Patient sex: M
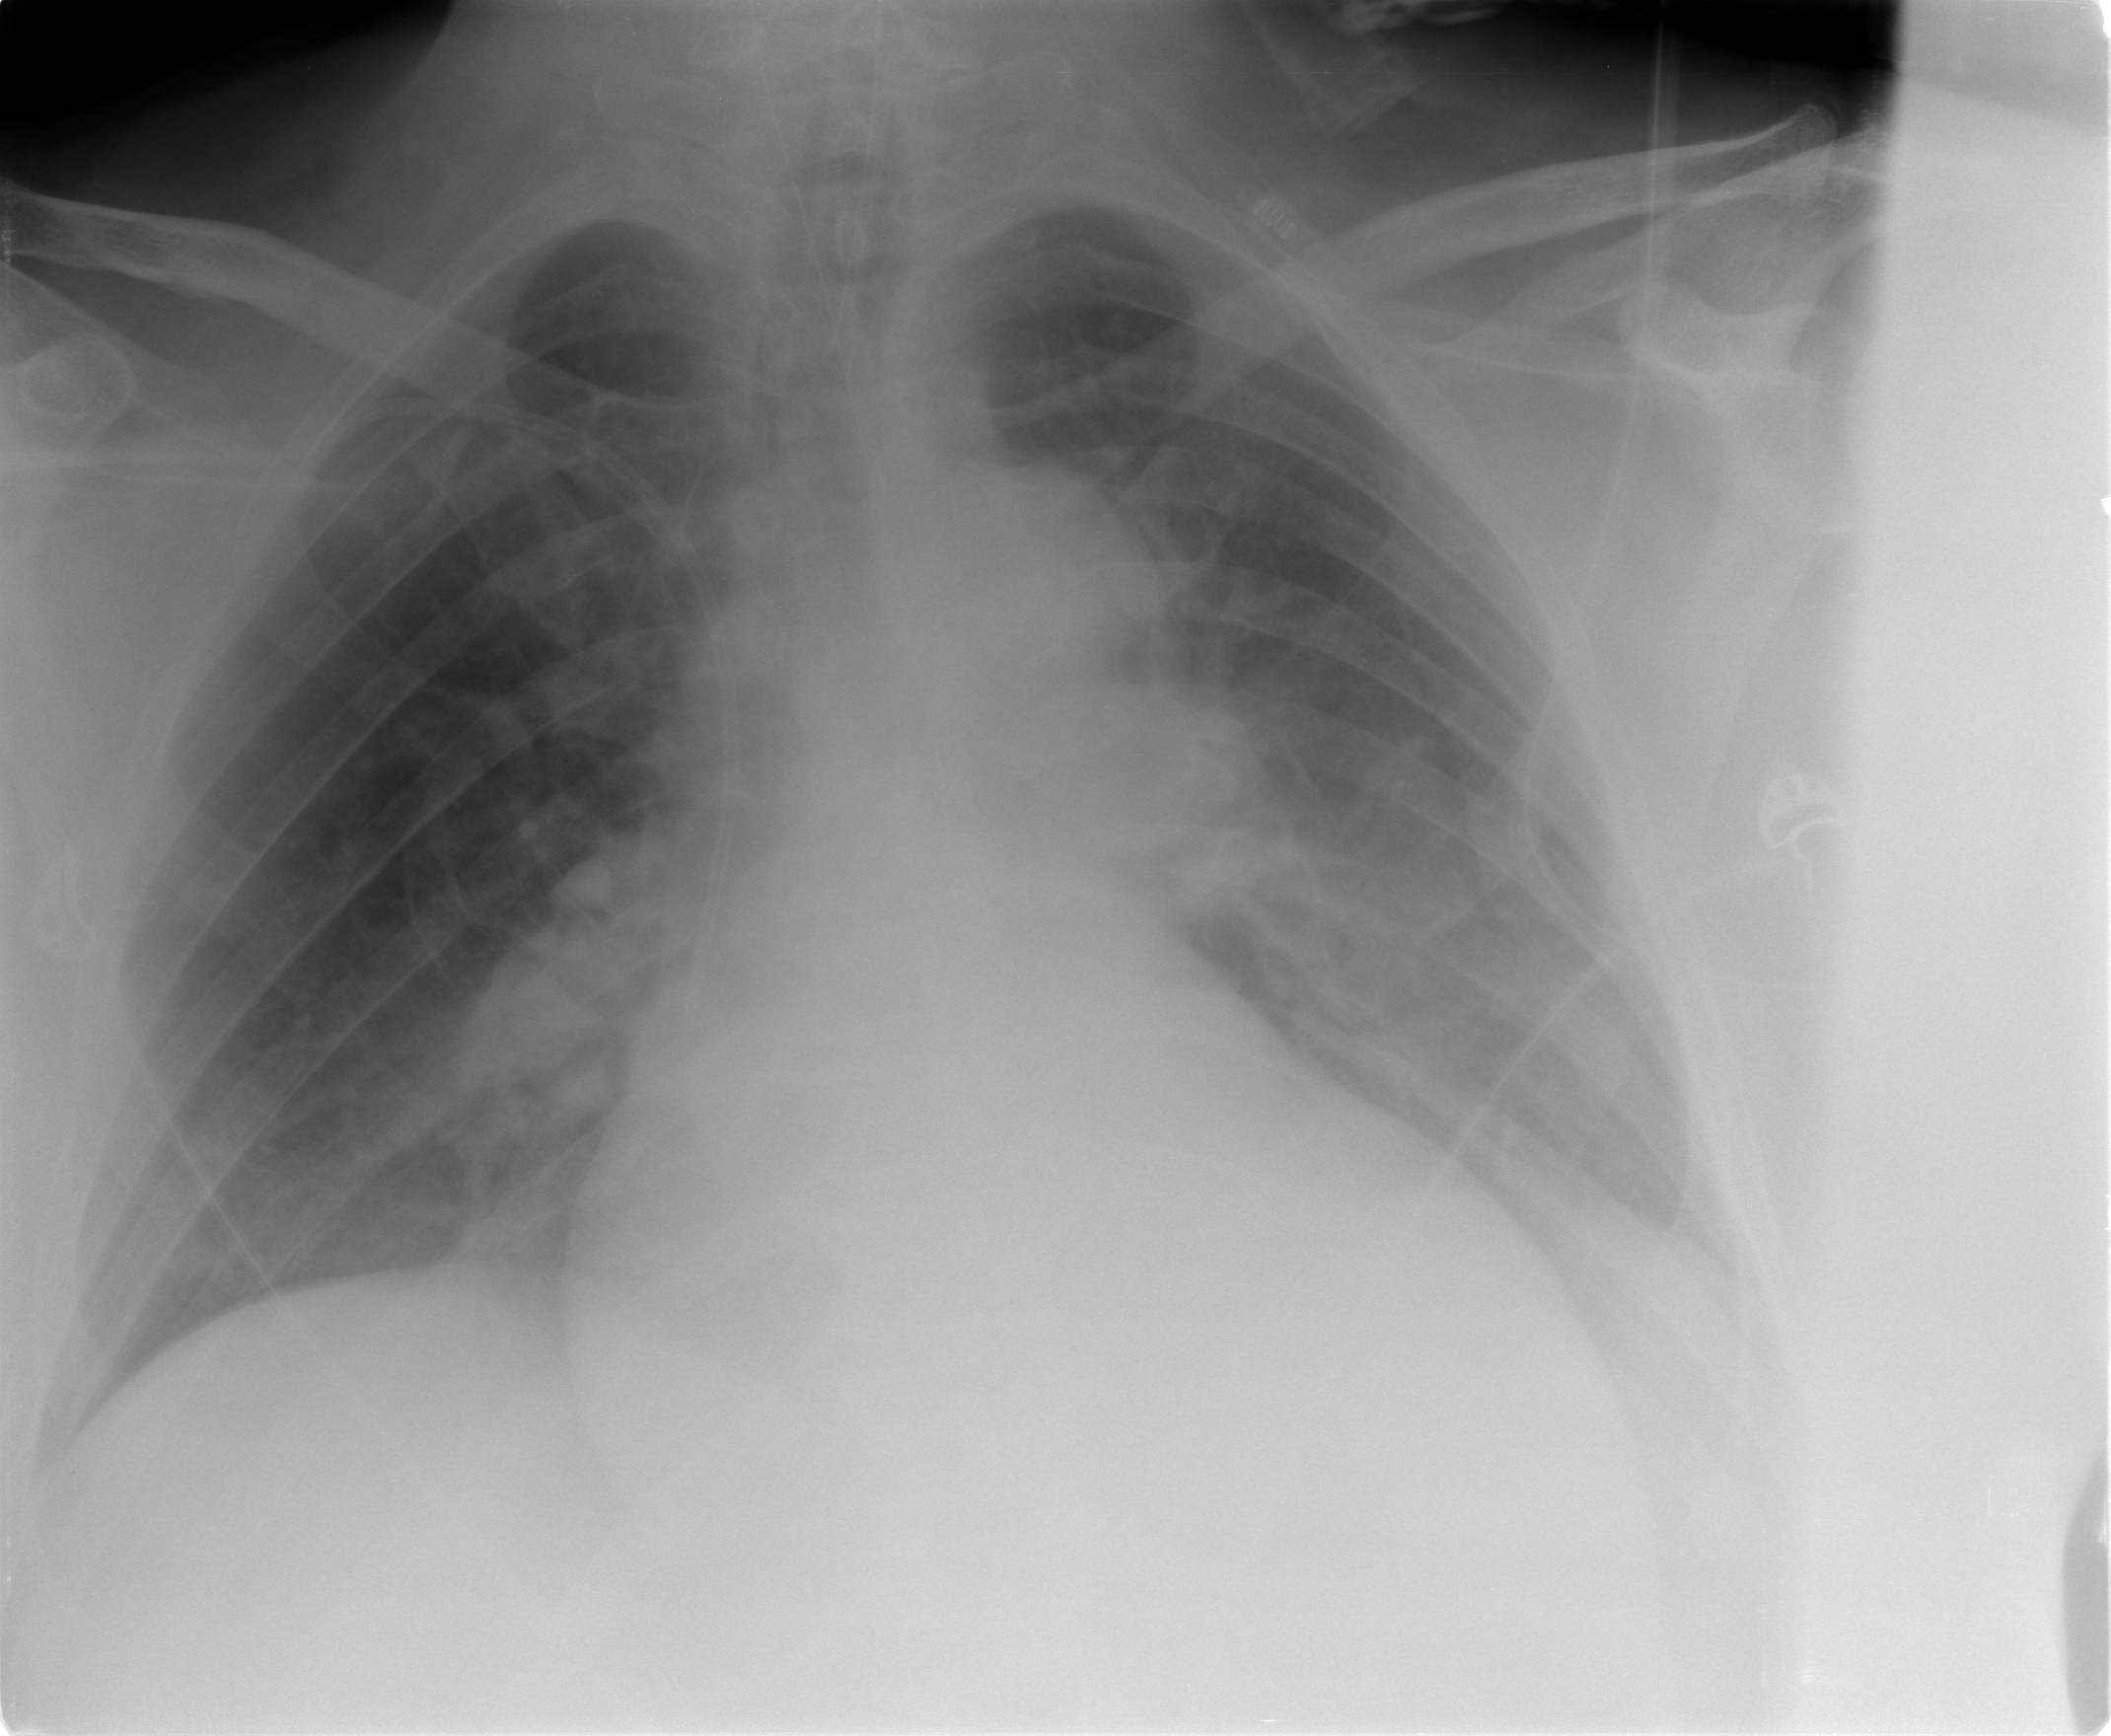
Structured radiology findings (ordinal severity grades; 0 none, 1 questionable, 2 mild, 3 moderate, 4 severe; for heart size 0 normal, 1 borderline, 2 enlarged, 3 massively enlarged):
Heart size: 2
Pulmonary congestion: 1
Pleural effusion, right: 1
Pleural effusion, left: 2
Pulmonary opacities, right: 1
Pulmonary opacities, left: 1
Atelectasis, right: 2
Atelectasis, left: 2